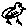
Label: bird